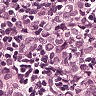
Metastatic tissue present: yes